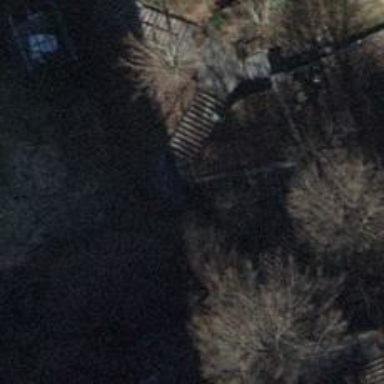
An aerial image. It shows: Road with steps.